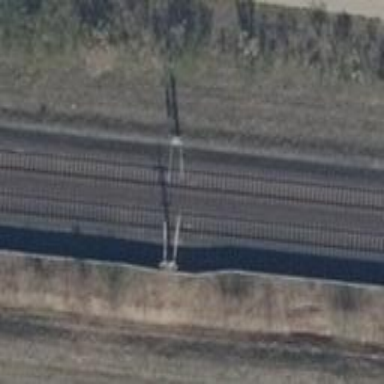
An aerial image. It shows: Milestone along the railway track with catenary mast.